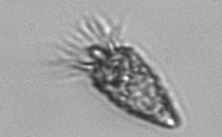
Label: Strombidium_tintinnodes